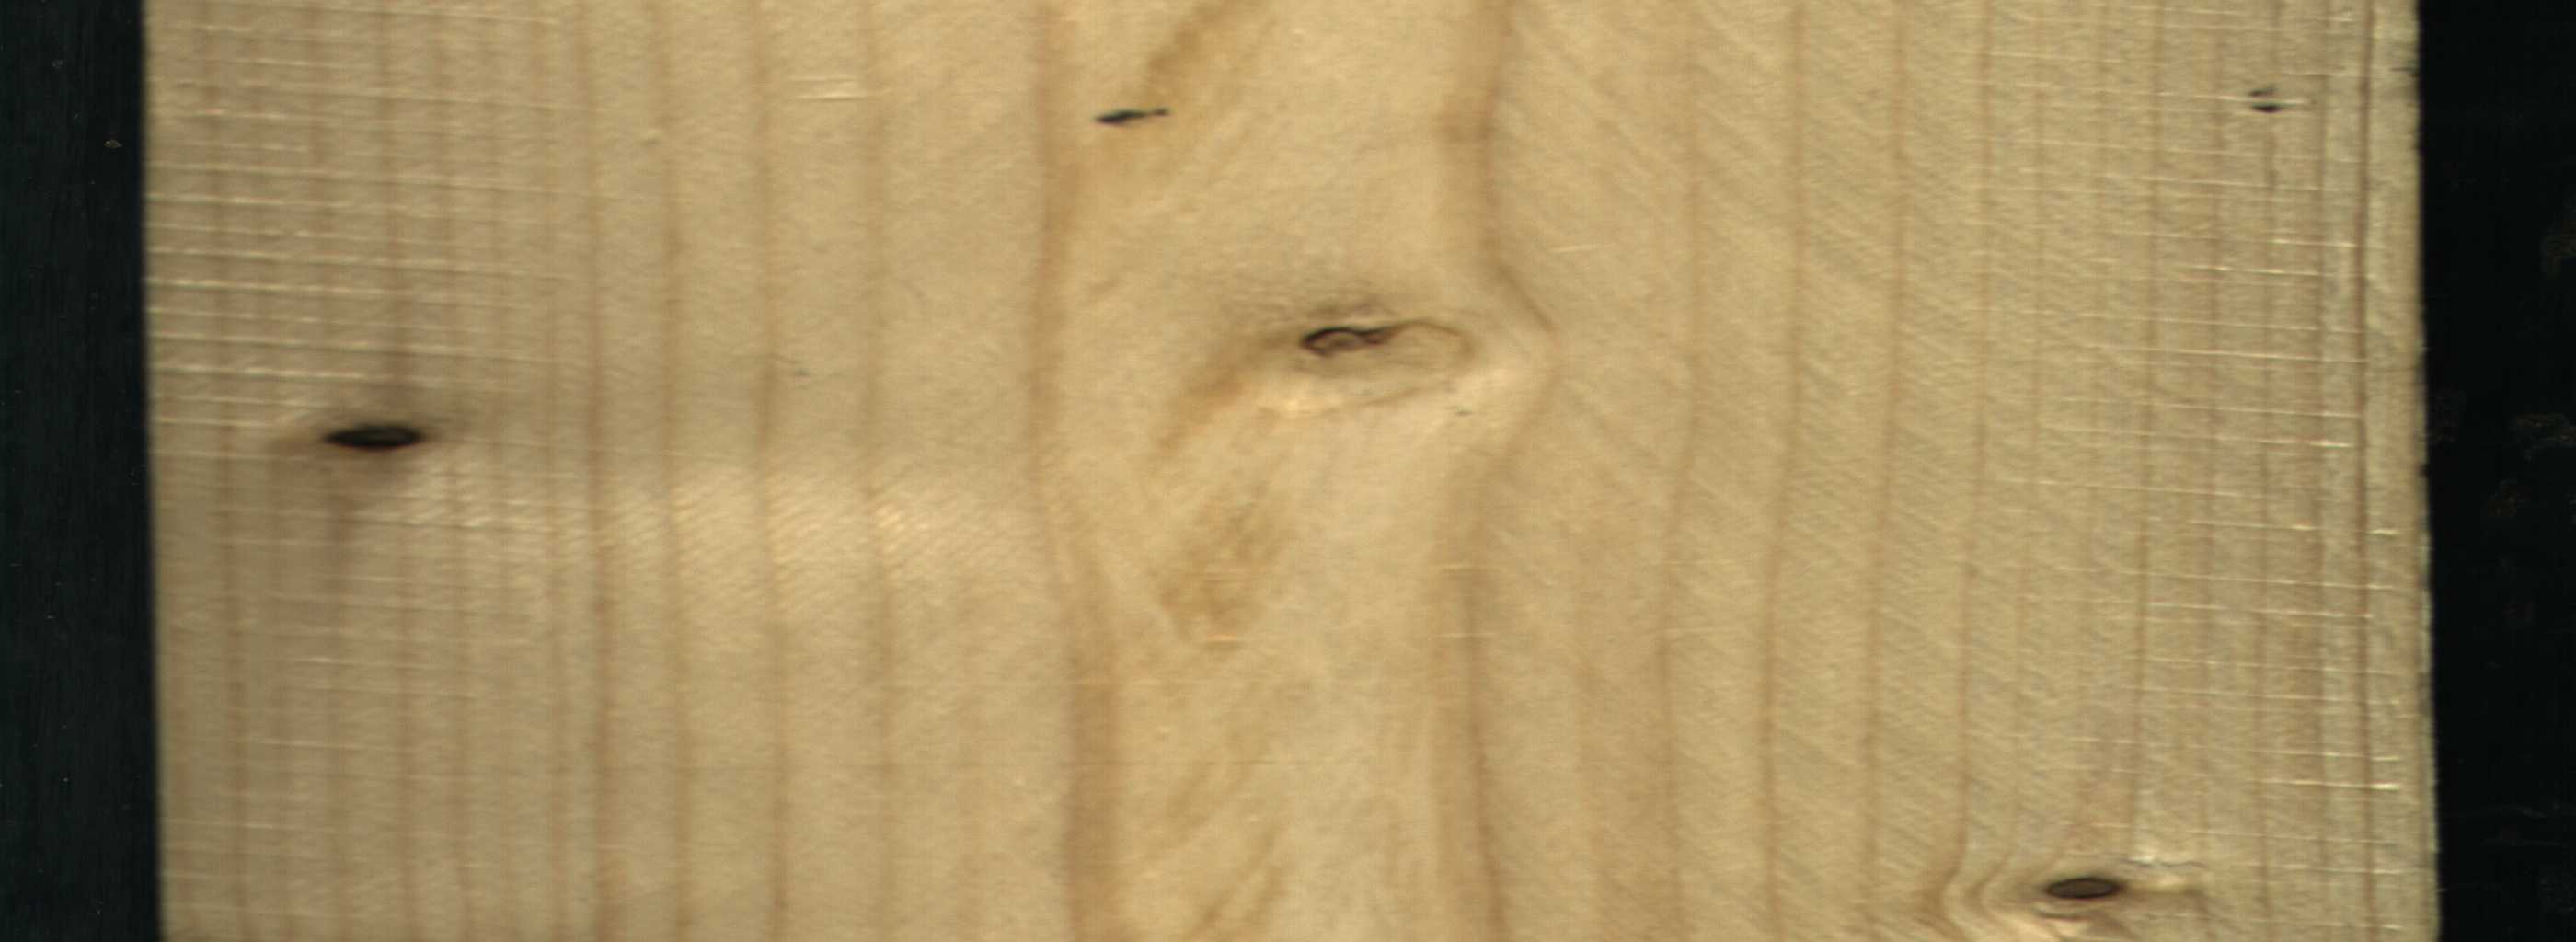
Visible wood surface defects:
Dead_Knot
Dead_Knot
Dead_Knot